Question: I am using a simple code to read the JSON data. I previously needed some help in that, but I am able to overcome the exception through a Google search about the error. But this time, there is no exception instead it is an un-understandable statement.
The statement is,
> Unable to convert 'char' to 'string'.
I do understand that there was a trouble while casting the character data type to a string data type. But I never used any Character sequence in my code at all.
Here is the code I am using,
'''
Stream fs = File.Open(new MainWindow().getFileName("events"), FileMode.Open);
if (fs.Length != 0)
{
// File is not empty!
JsonObject jsonObject = (JsonObject)JsonObject.Load(fs);
// Get each event
foreach (string events in jsonObject["allEvents"].ToString()) {
/* here is the error */
}
}
'''
I am getting the array, from the JSON file. And converting it into a String, but it keeps telling me I can't. The file content is as
'''
{
"allEvents": [
{
"eventId": 1,
"eventType": "birthday"
},
{
"eventId": 2,
"eventType": "meeting"
}
]
}
'''
Right now, I really don't know what is wrong and how is wrong. But I can't get it to work. Please guide me!
Snapshot for the error: It is compile time error, not a runtime (After adding the code from Jon Skeet)

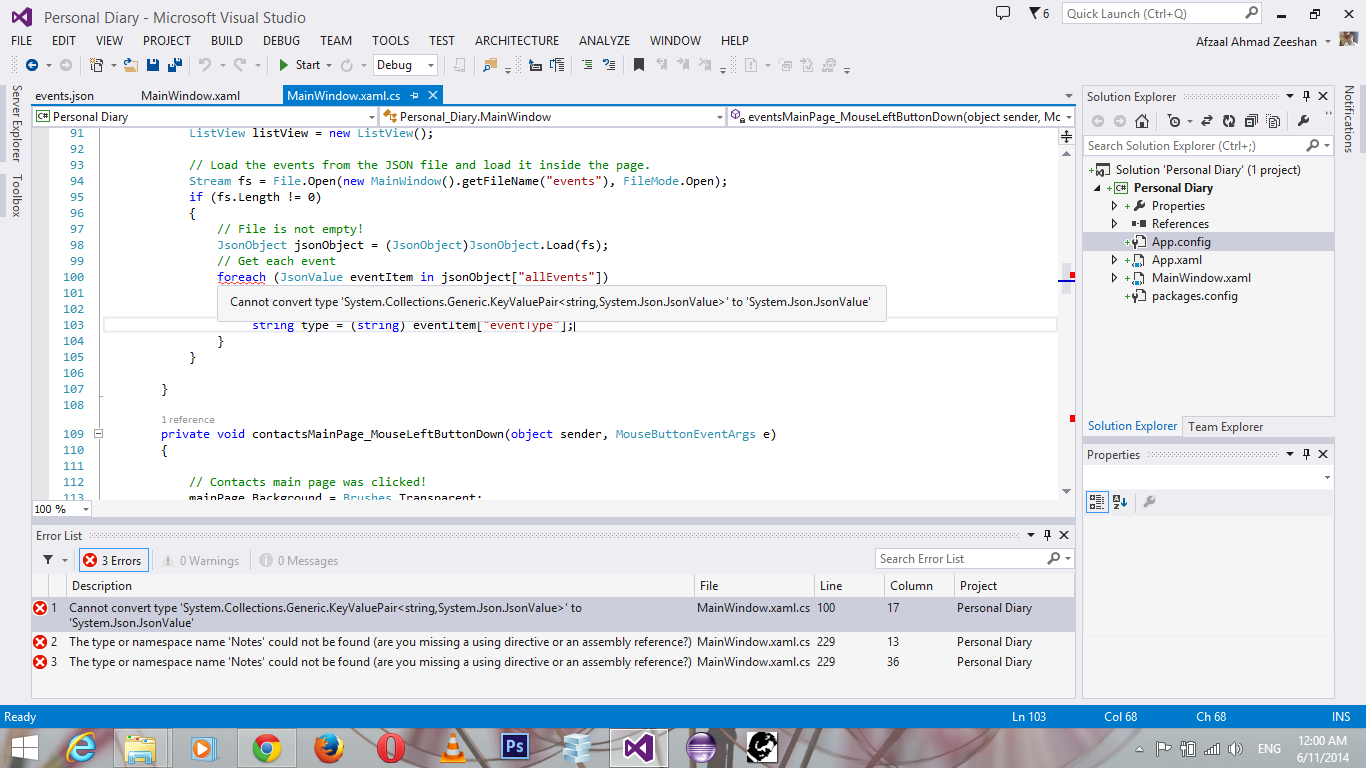
Answer: You're using 'foreach' a string. Effectively:
'''
string x = "foo";
foreach (string y in x)
'''
That makes no sense - a 'string' is a sequence of , not a sequence of . In order to get the code to compile, you just remove the 'ToString' call:
'''
foreach (string eventItem in jsonObject["allEvents"])
{
...
}
'''
That will let it , but then each item isn't a string - it's an object. In fact, we need to use our knowledge that 'allEvents' is an array. (This API is somewhat poorly designed, IMO...)
'''
JsonArray array = (JsonArray) jsonObject["allEvents"];
foreach (JsonValue eventItem in array)
{
int id = (int) eventItem["eventId"];
string type = (string) eventItem["eventType"];
...
}
'''